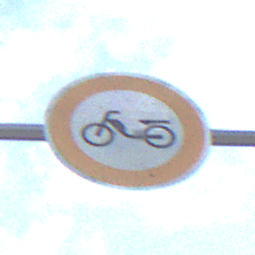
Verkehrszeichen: VerbotMofas
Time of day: SunriseSunset
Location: Outdoor (Nature)
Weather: PartlyCloudy
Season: NotSpecified
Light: Natural